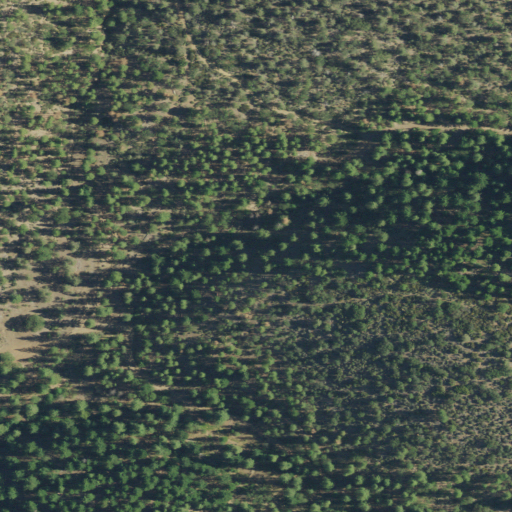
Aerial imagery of valley in California named Salt Log Gulch containing evergreen forest and shrub